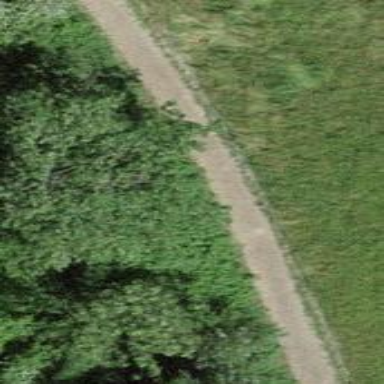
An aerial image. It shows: Dirt path.